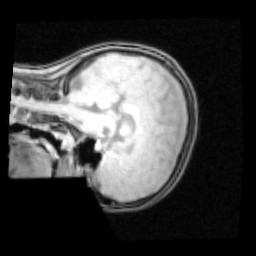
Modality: PDw
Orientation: sagittal
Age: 12
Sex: female
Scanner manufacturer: siemens
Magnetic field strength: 3 T
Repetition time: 0.25 s
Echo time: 0.00103 s